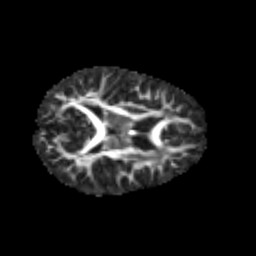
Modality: FA
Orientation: axial
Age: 5
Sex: female
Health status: healthy